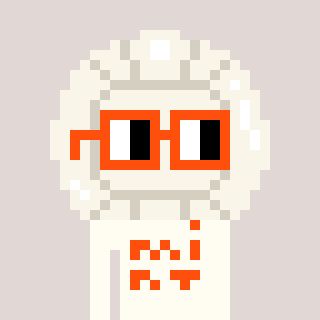
a pixel art character with square orange glasses, a volleyball-shaped head and a grayscale-colored body on a warm background